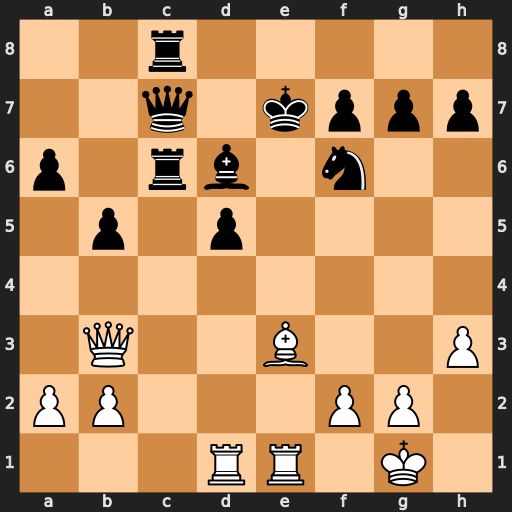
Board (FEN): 2r5/2q1kppp/p1rb1n2/1p1p4/8/1Q2B2P/PP3PP1/3RR1K1
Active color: w
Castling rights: -
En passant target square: -
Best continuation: Bb6+ Kf8 Bxc7